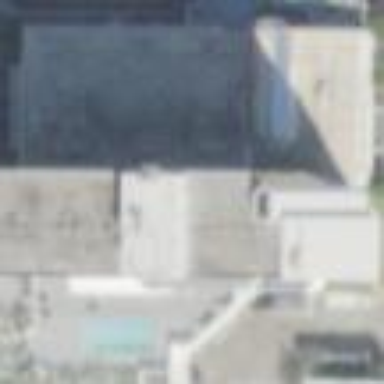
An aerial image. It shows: Hotel building.